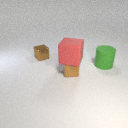
small brown metal cube behind large green rubber cylinder